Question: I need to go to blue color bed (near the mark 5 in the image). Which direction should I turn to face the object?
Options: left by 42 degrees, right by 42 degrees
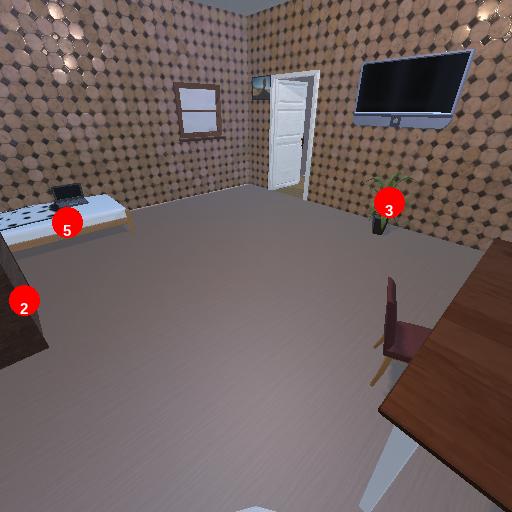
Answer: left by 42 degrees